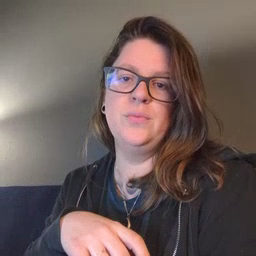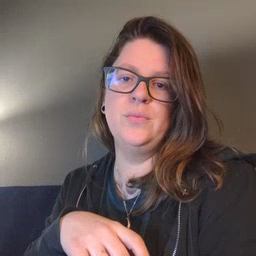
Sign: pencil